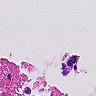
Metastatic tissue present: no